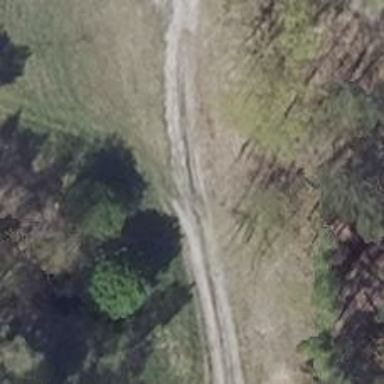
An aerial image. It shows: Grass track with grade4 surface.